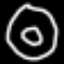
Label: donut